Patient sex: F
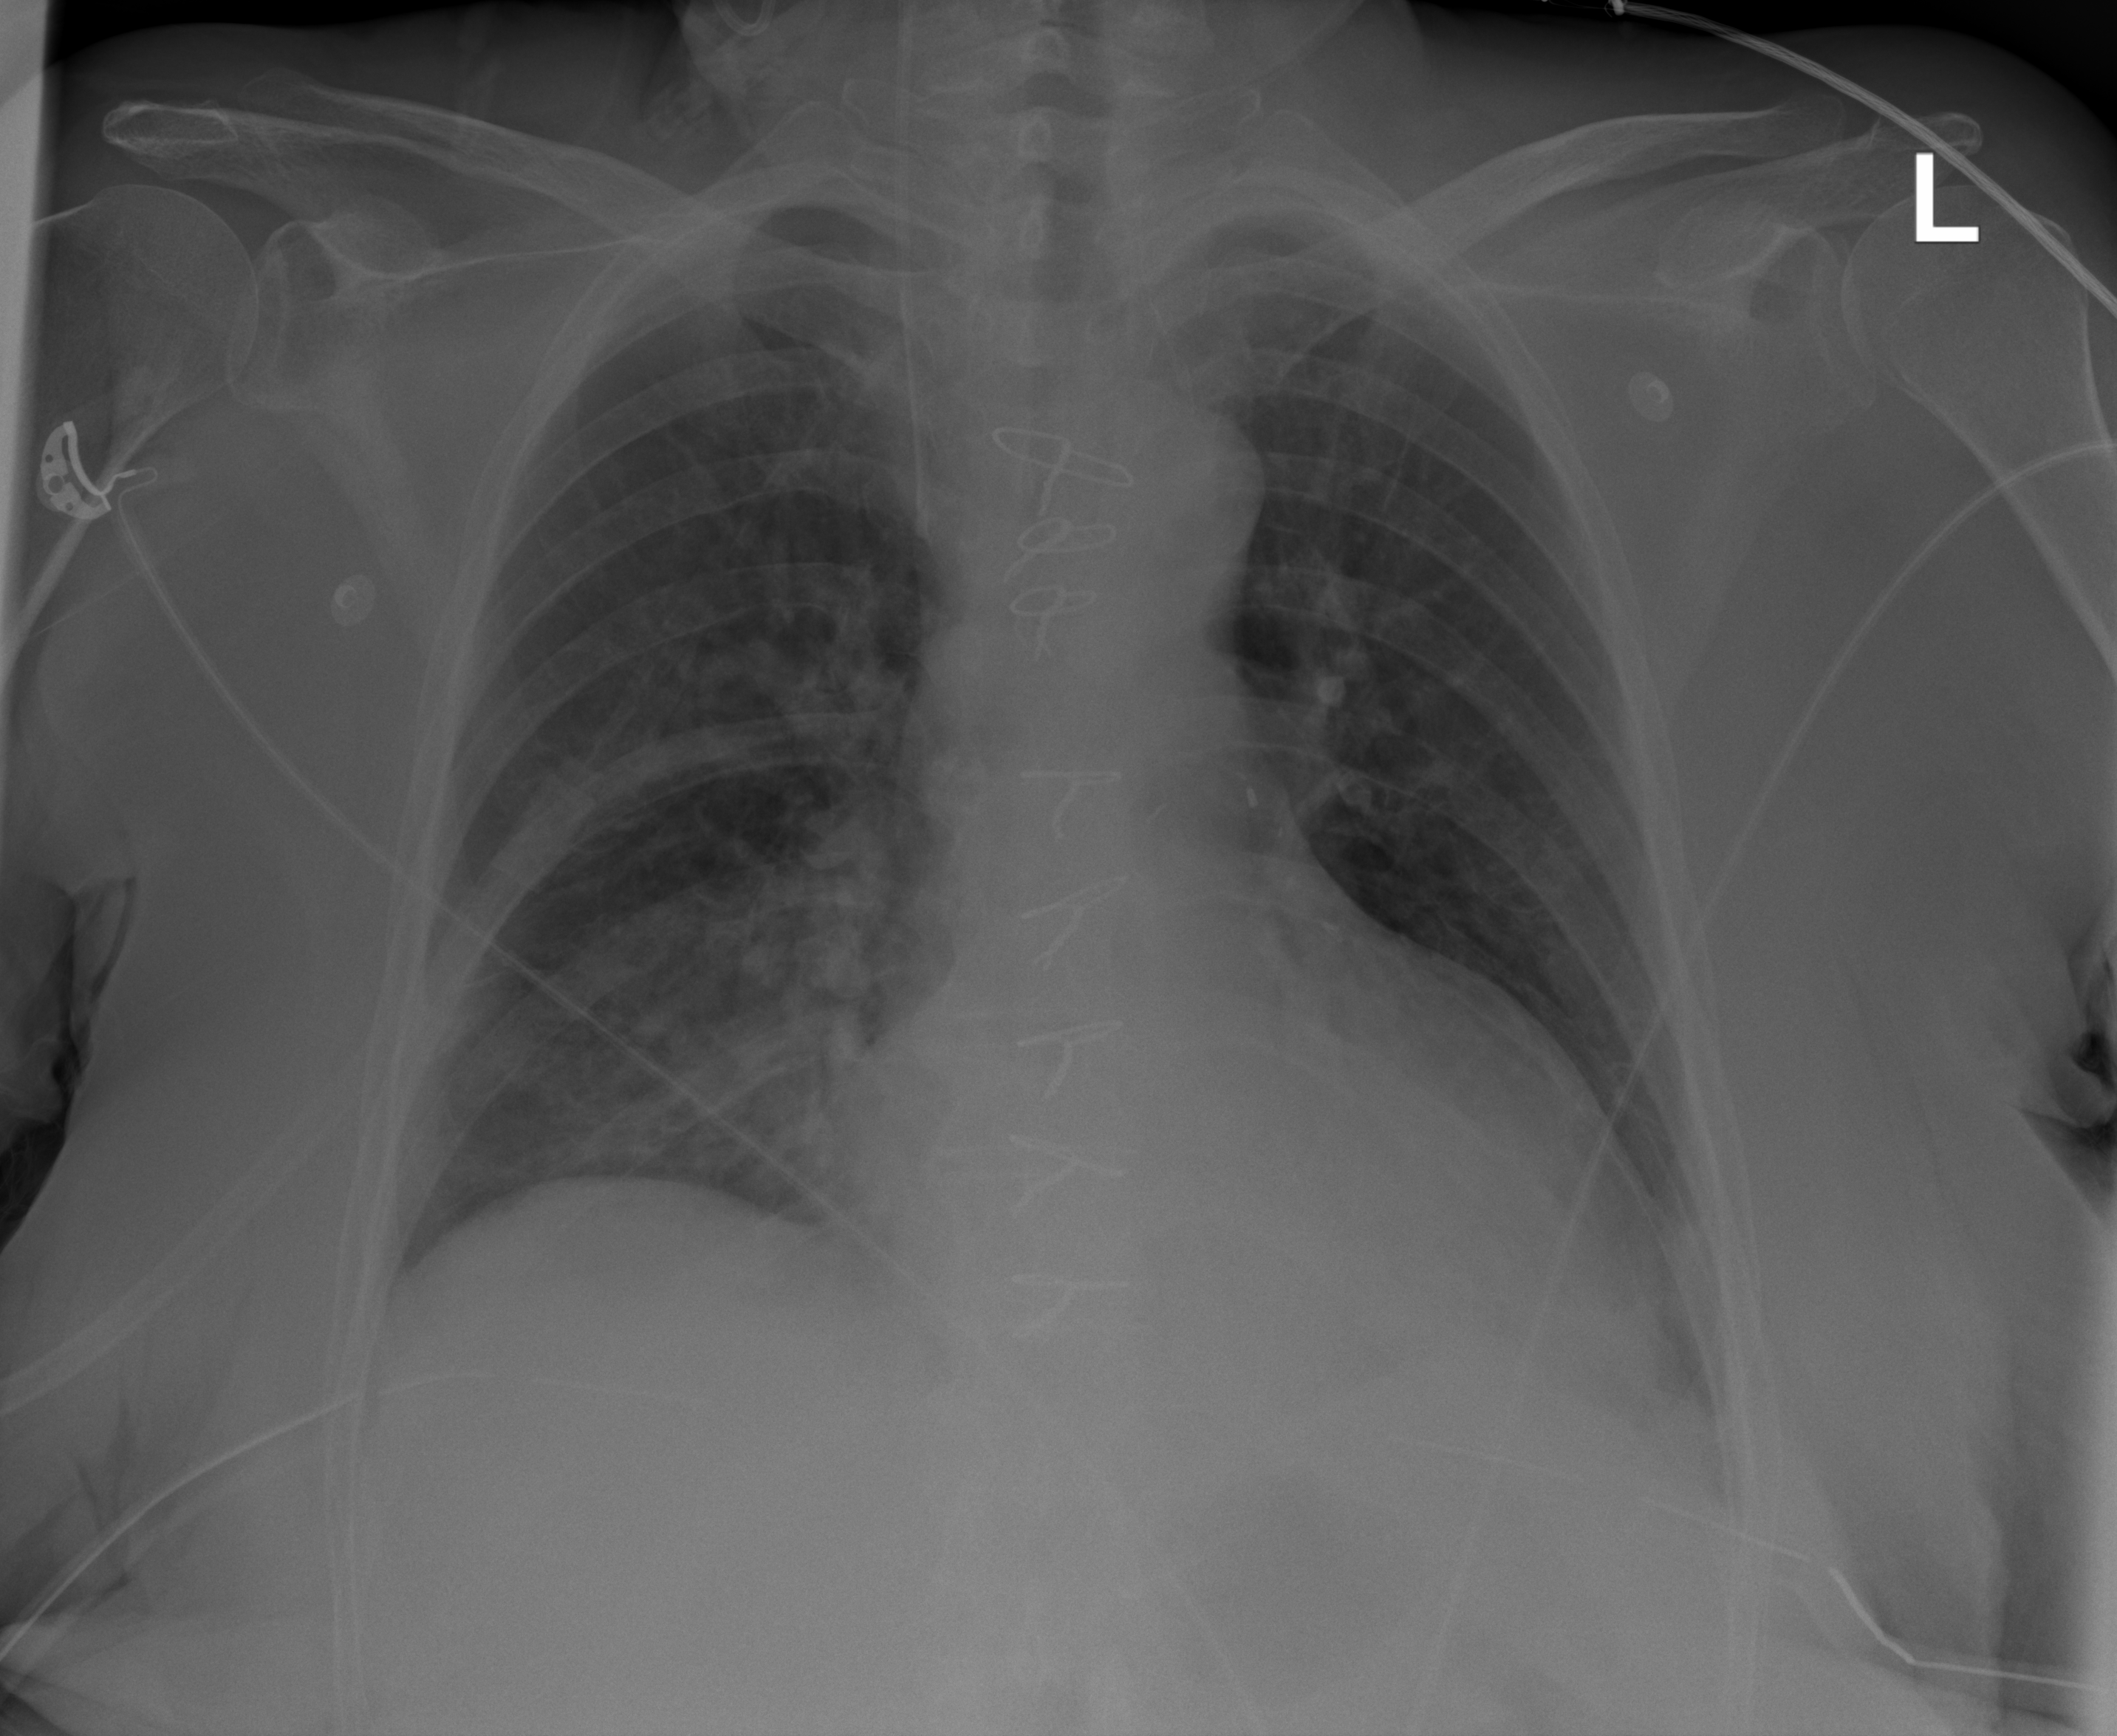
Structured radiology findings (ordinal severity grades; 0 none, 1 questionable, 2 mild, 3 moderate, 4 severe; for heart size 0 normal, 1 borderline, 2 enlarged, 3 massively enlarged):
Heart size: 1
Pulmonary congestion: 2
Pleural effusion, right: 0
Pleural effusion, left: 0
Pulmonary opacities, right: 0
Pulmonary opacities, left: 0
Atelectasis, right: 0
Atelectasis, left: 2